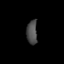
Tissue: skin
Cell type: Epithelial cells
Senescence score: 0.2371
Nuclear area (px): 250
Mean DAPI intensity: 76.304